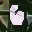
Label: 6